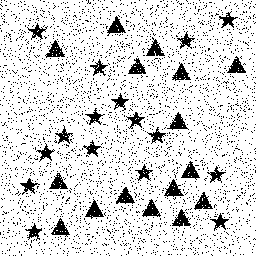
Squares: 0
Triangles: 16
Stars: 16
Total shapes: 32